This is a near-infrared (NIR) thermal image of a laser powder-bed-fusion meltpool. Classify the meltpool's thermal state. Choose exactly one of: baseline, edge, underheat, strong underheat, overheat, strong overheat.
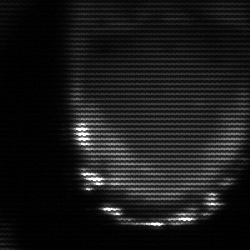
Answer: edge